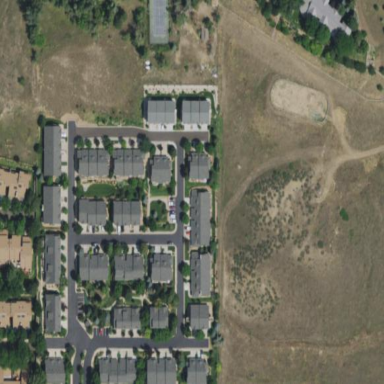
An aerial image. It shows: Residential area consisting of condominiums.